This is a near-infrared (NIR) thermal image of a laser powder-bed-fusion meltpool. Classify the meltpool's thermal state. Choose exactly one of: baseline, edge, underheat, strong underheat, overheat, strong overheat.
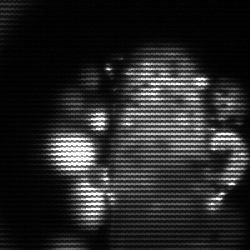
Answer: baseline